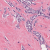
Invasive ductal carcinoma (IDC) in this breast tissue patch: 1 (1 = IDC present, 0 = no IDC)